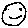
Label: smiley face